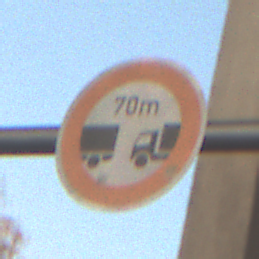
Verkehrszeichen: VerbotUnterschreitenMindestabstand
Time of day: SunriseSunset
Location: Roofed (Suburban)
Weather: Clear
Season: NotSpecified
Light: Natural